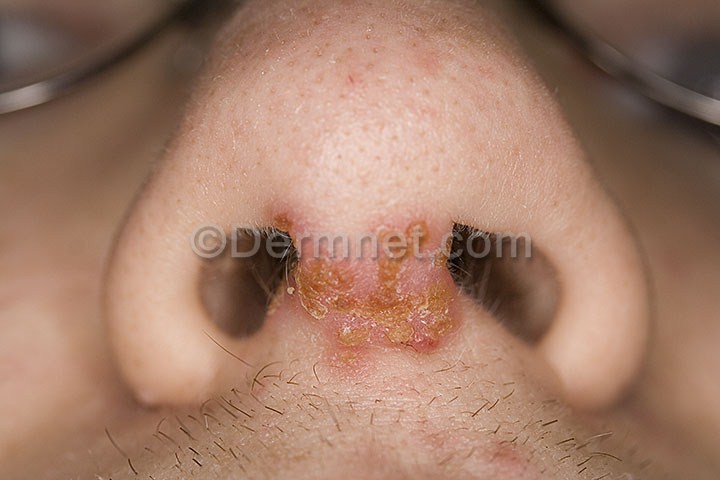
Disease: Cellulitis Impetigo and other Bacterial Infections